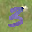
Label: 3